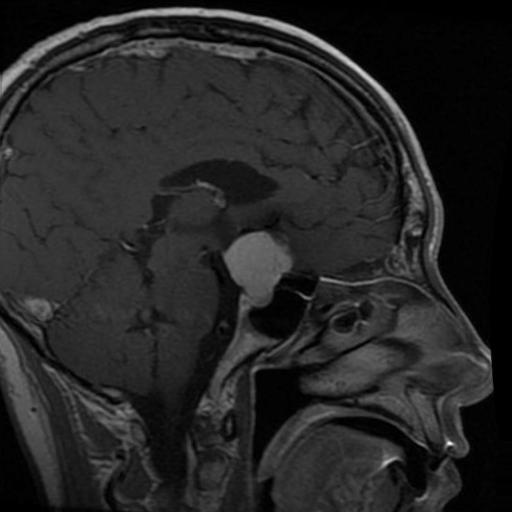
Label: meningioma